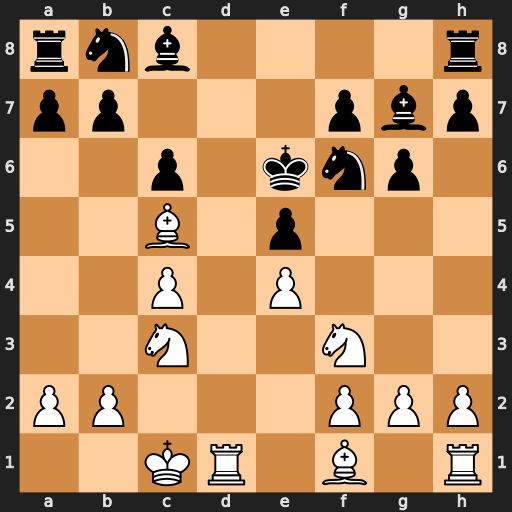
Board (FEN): rnb4r/pp3pbp/2p1knp1/2B1p3/2P1P3/2N2N2/PP3PPP/2KR1B1R
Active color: w
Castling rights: -
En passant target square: -
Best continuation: Ng5#